Interaction volume radius: 5 \u00c5
Interaction volume height: 25 \u00c5
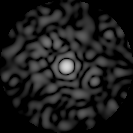
Disorder parameter: 0.8056